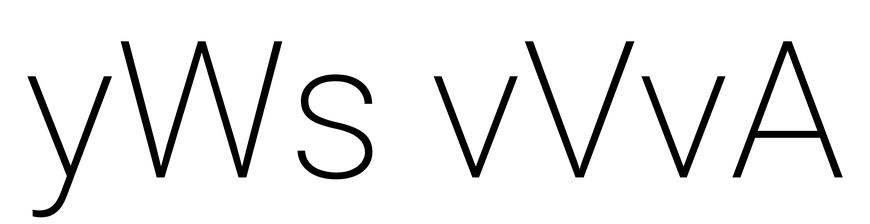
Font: Roboto_ExtraLight